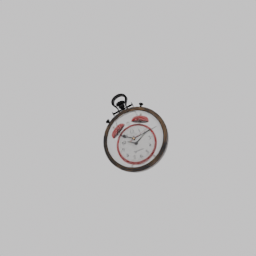
Label: decoration